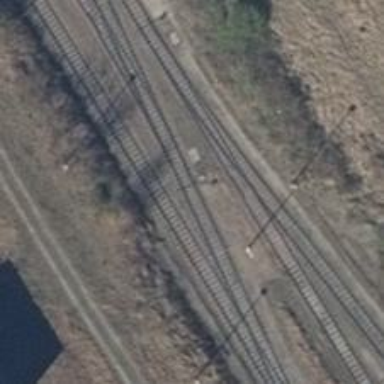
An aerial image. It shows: Railway switch.